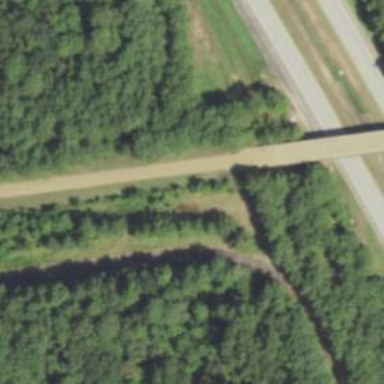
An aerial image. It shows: Viaduct bridge over tertiary road.